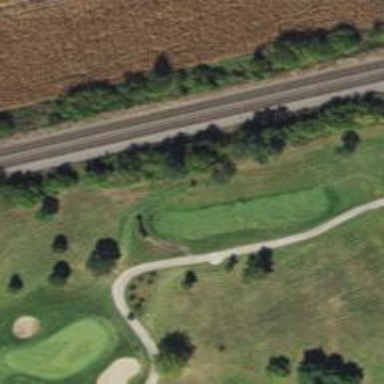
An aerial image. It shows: Golf tee.